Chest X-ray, PA view. Patient: 38 years old, sex F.
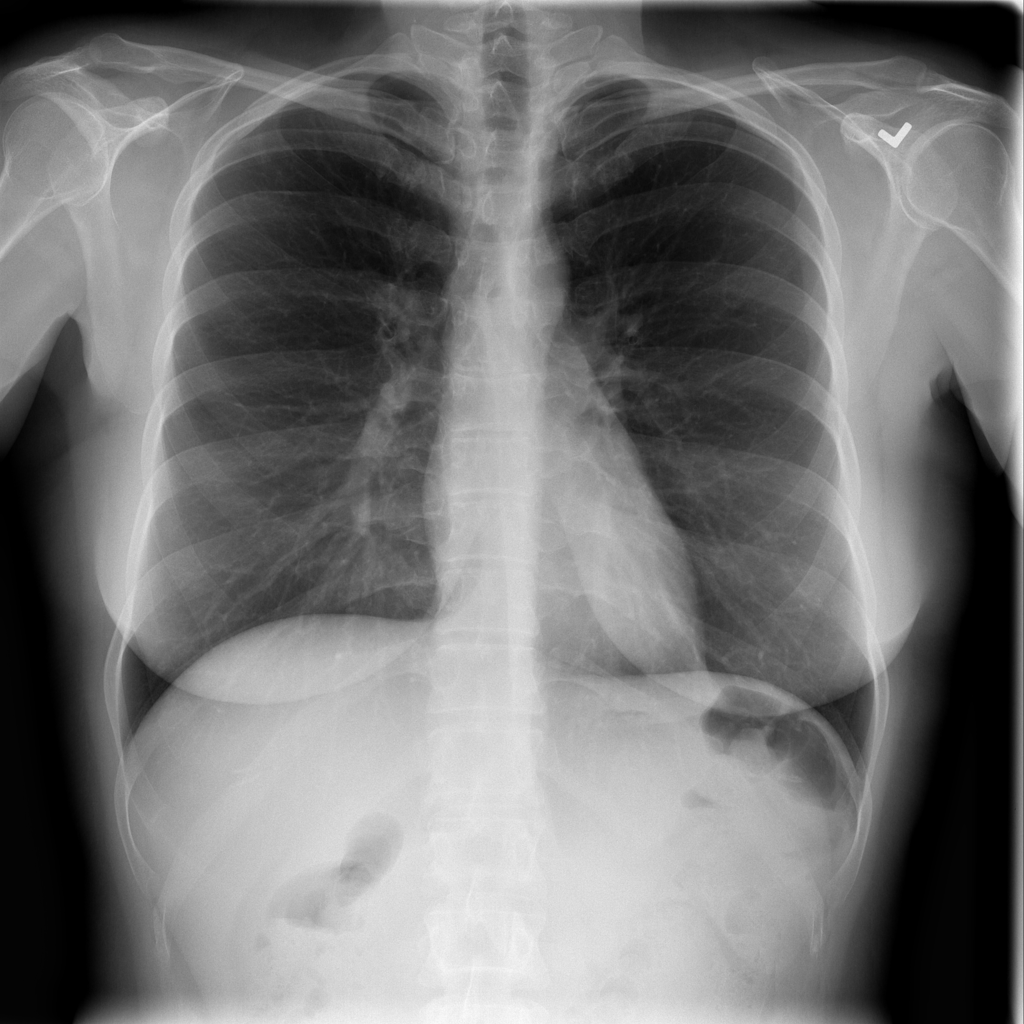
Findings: No Finding